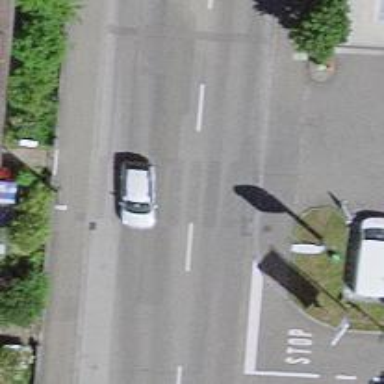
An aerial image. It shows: Zebra crossing on the road.